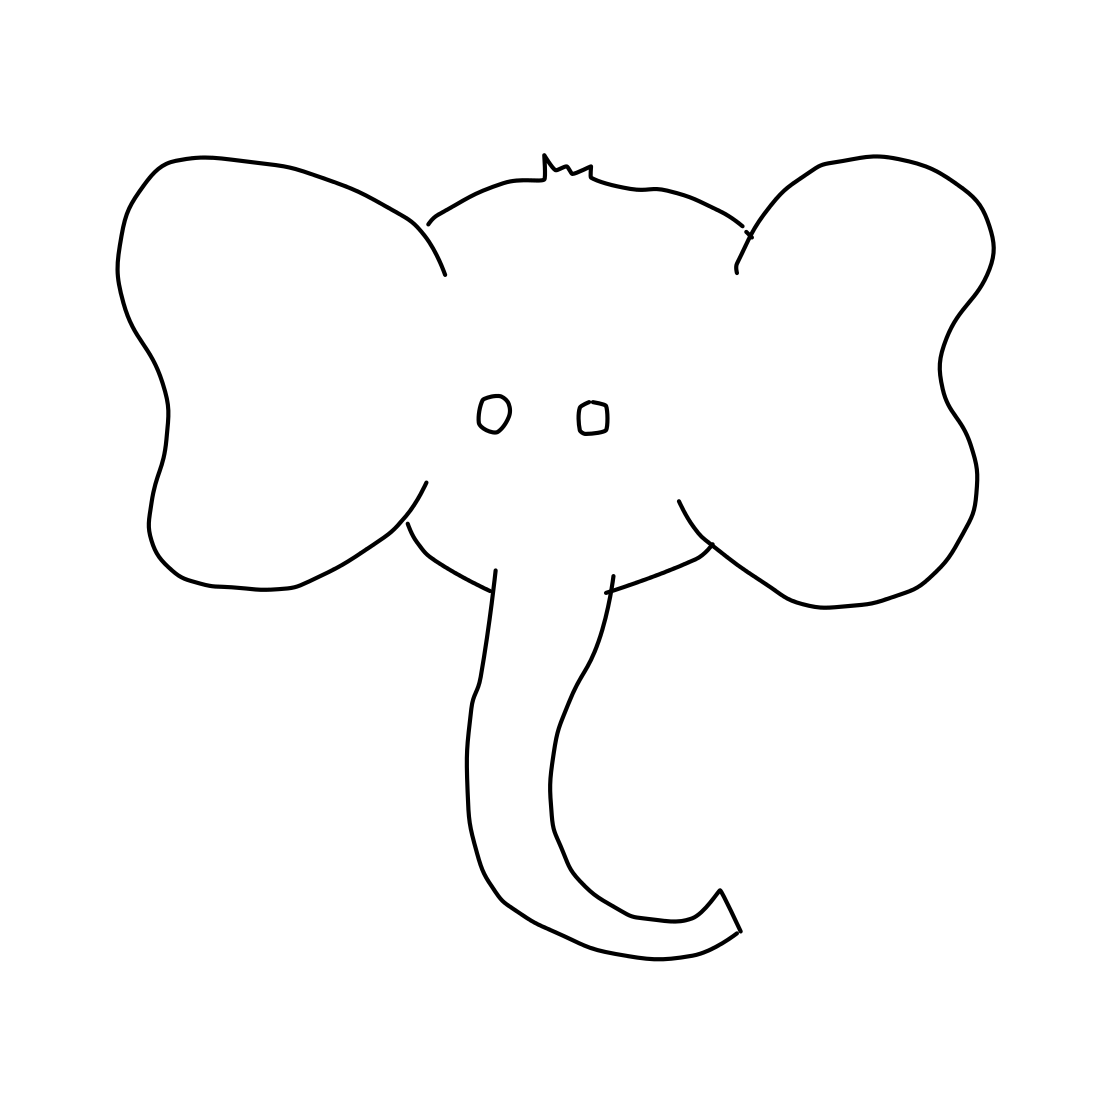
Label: elephant